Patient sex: M
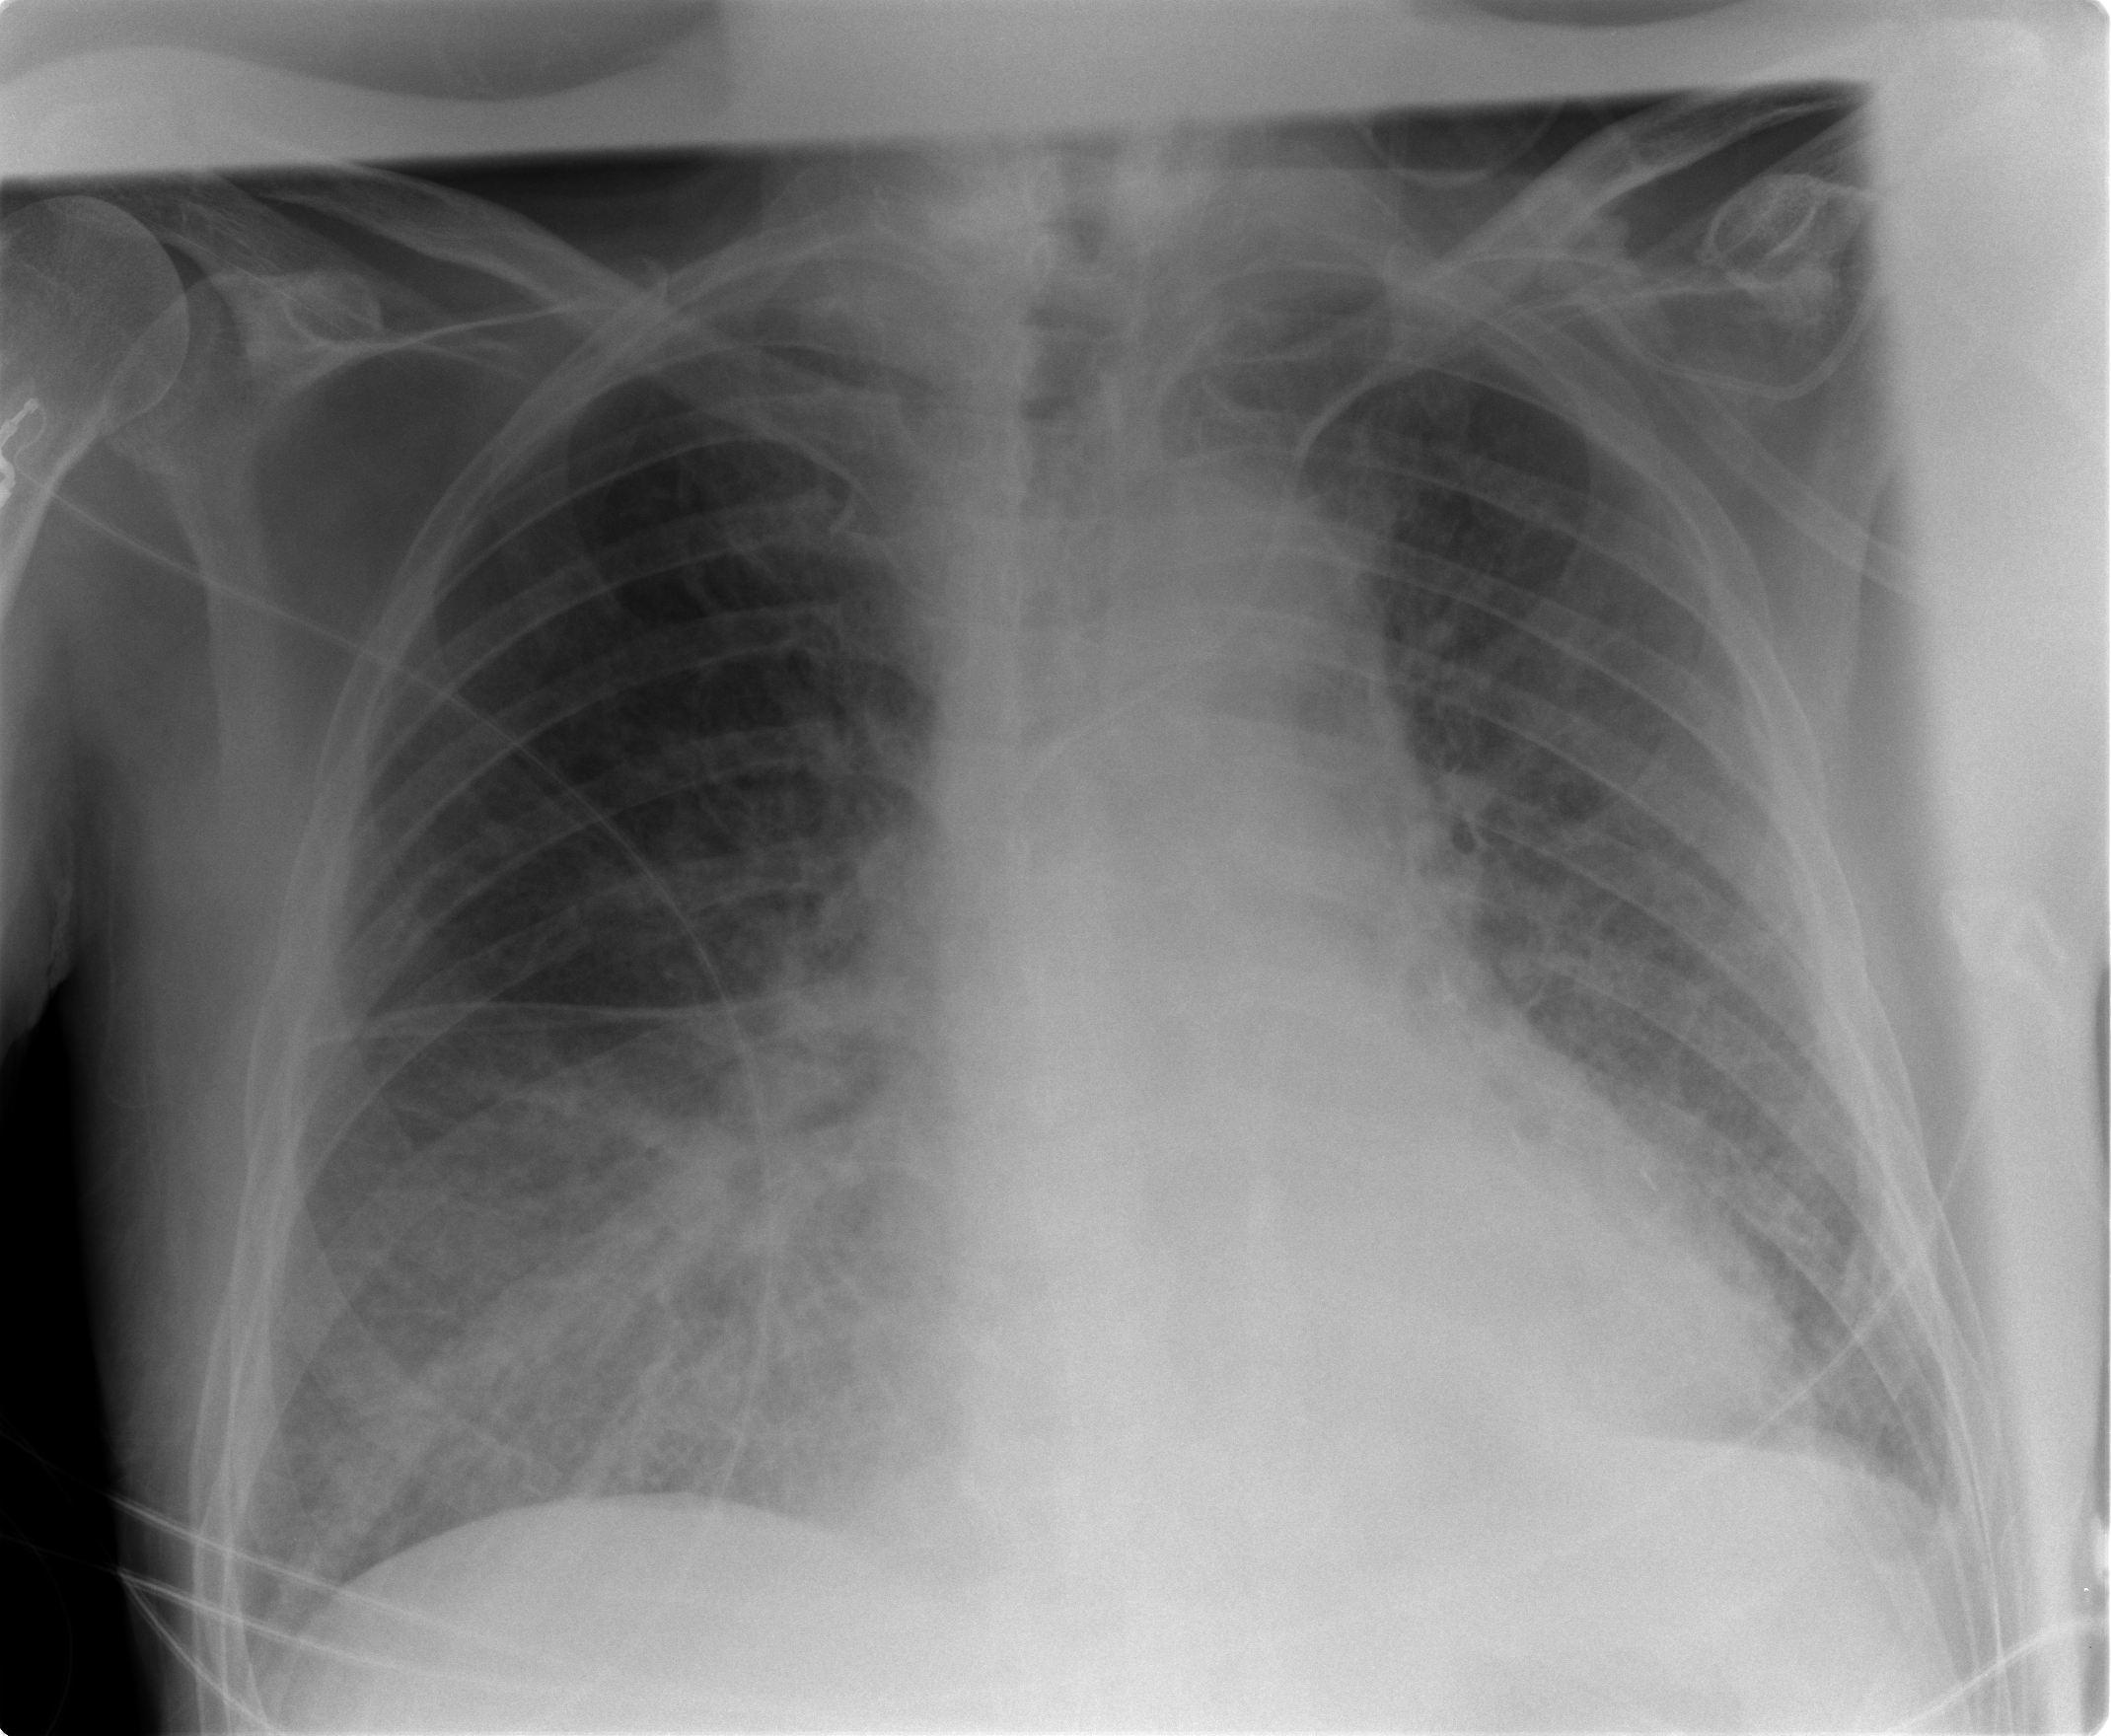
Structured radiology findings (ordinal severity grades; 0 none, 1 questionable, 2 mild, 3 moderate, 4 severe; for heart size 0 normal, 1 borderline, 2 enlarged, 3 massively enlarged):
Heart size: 1
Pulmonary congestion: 2
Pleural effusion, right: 0
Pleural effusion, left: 0
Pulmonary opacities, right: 3
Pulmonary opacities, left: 2
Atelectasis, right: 2
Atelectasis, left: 2